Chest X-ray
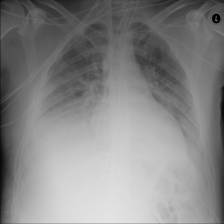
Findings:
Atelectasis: negative
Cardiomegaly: negative
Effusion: negative
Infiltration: negative
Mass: negative
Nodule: negative
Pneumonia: negative
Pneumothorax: negative
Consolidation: negative
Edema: negative
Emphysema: negative
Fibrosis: negative
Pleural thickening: negative
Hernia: negative